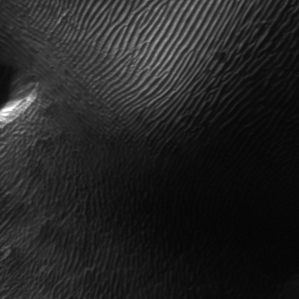
Label: frost